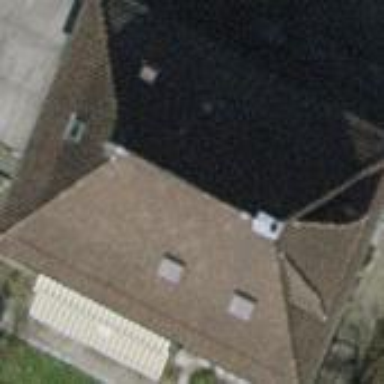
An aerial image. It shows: Hipped roof apartment building.